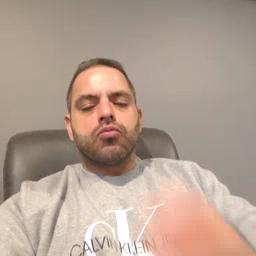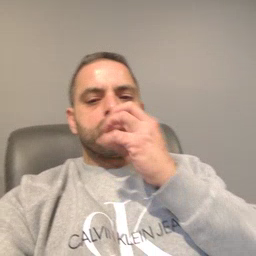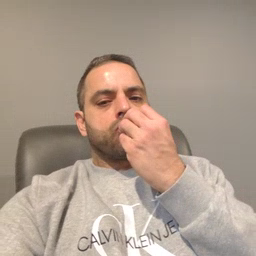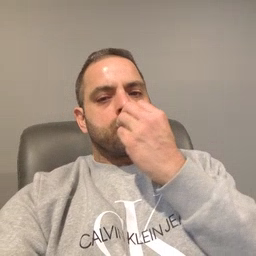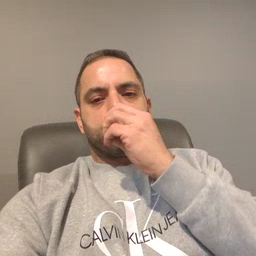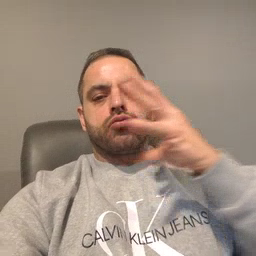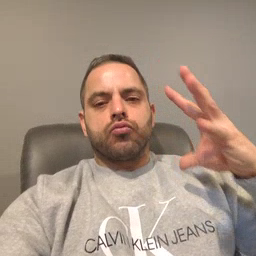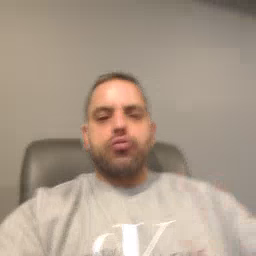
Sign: balloon